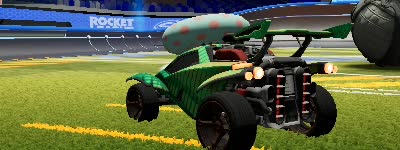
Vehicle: octane